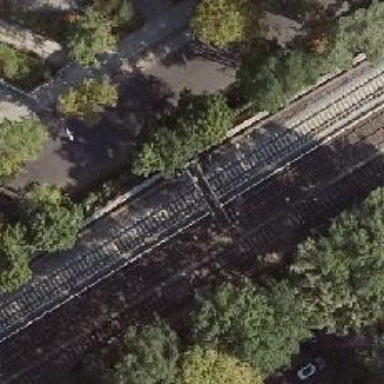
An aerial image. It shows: Electrified light rail railway.